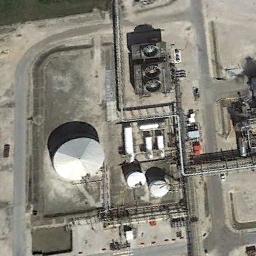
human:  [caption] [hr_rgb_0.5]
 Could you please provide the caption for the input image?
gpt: There is a big and two small white storage tanks on the bare land .

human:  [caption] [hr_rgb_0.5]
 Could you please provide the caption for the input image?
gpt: There are two sizes of storage tanks .

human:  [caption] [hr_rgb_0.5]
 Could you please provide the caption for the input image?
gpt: There are some neatly arranged storage tanks and many pipelines in the factory, And there is a lawn next to the factory .

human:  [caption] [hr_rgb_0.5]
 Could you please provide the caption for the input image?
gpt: There are many buildings of different shapes and some pipes next to the storage tanks .

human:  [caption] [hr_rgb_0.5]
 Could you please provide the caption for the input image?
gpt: There are three white storage tanks of different sizes .